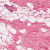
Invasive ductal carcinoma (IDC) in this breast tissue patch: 0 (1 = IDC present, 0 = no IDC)